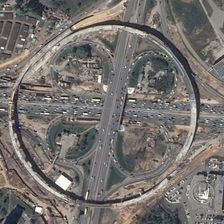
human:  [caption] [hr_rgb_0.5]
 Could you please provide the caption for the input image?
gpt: many cars are in a viaduct near some green trees .

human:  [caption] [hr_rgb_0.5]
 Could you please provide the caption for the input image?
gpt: many cars are in a viaduct near some green trees .

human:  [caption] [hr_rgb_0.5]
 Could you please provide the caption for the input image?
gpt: many cars are in a viaduct near some green trees .

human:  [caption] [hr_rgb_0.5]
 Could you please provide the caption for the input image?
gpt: many cars are in a viaduct near some green trees .

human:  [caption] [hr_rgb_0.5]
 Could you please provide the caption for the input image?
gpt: many cars are in a viaduct near some green trees .